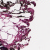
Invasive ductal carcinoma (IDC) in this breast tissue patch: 0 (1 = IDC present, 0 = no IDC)